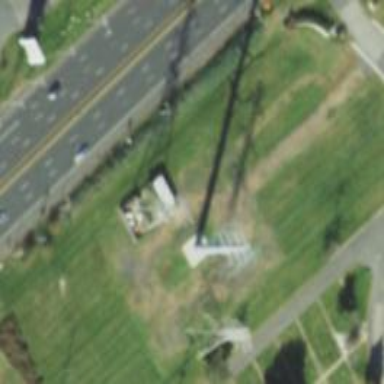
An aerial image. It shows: Power tower.